Field crop: maize
Growth stage: 1
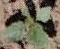
Species: datura